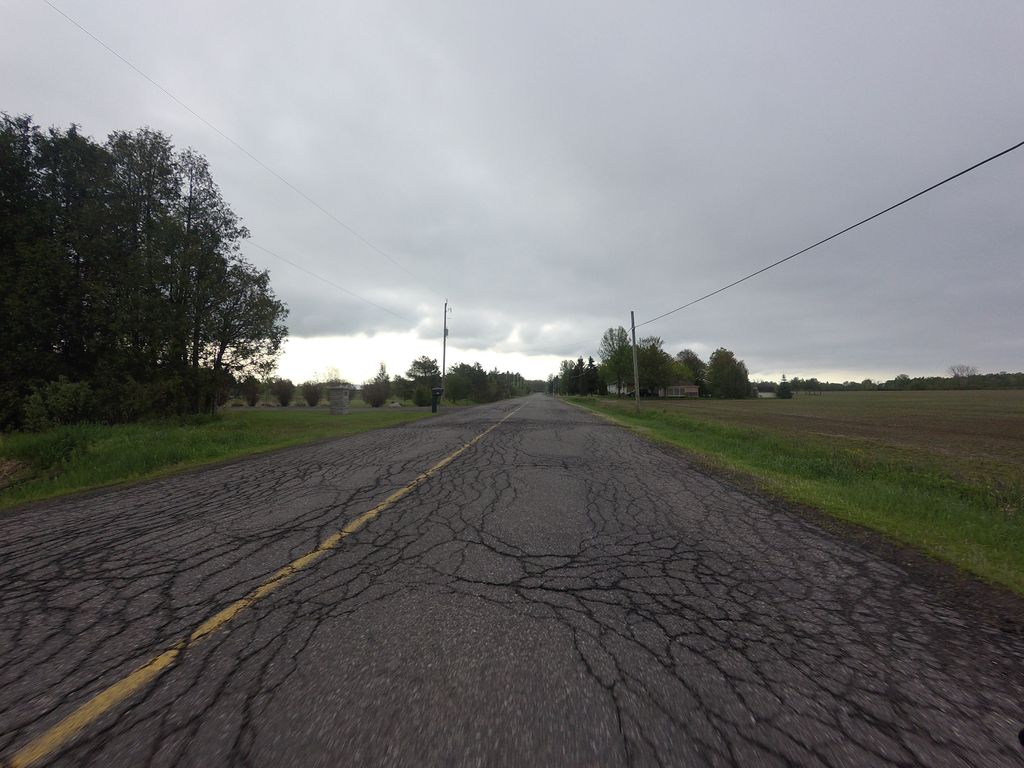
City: ottawa-gatineau